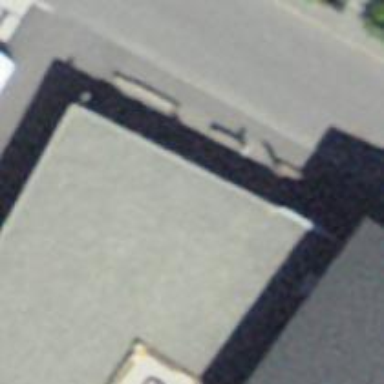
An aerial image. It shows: Convenience shop.